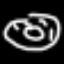
Label: donut